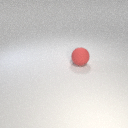
large red rubber sphere